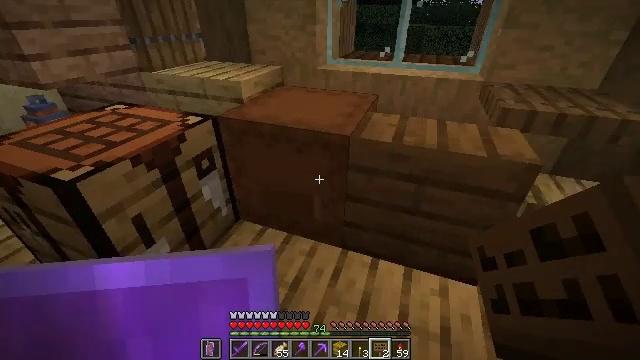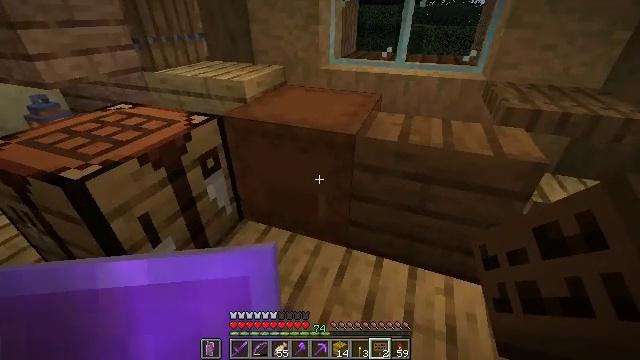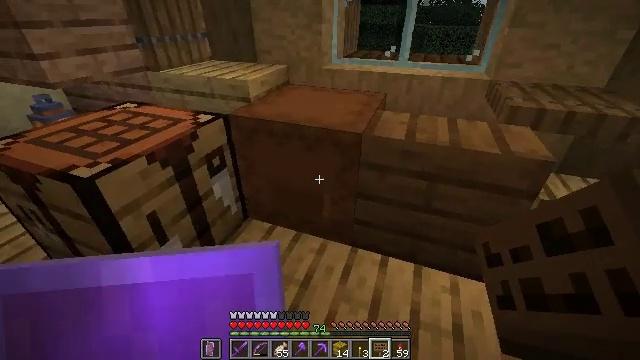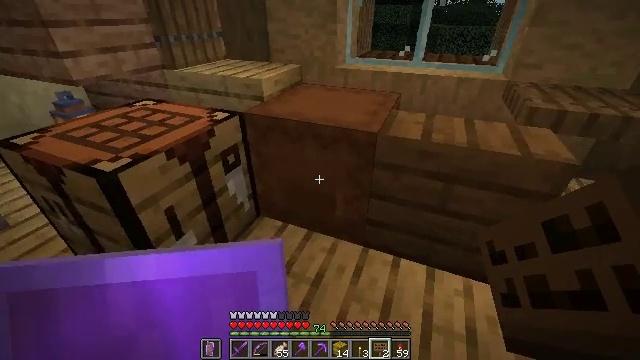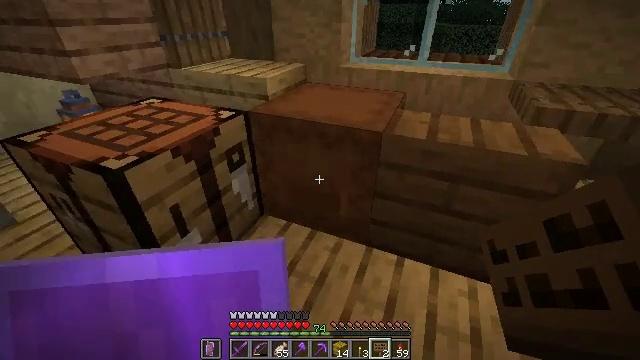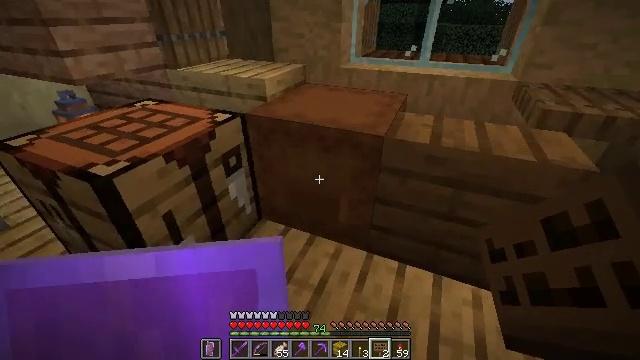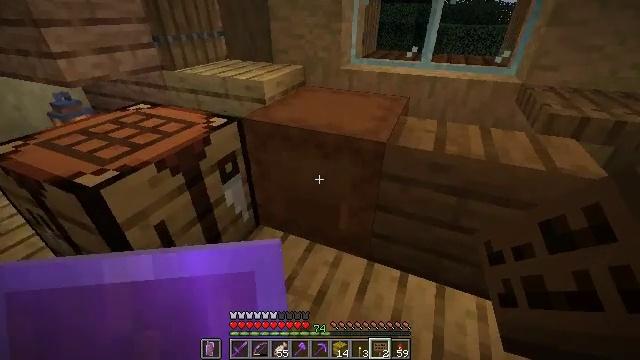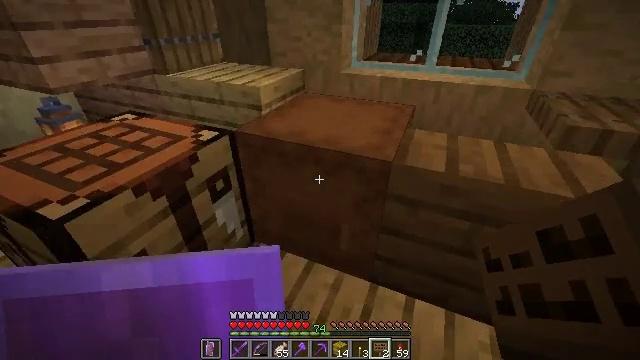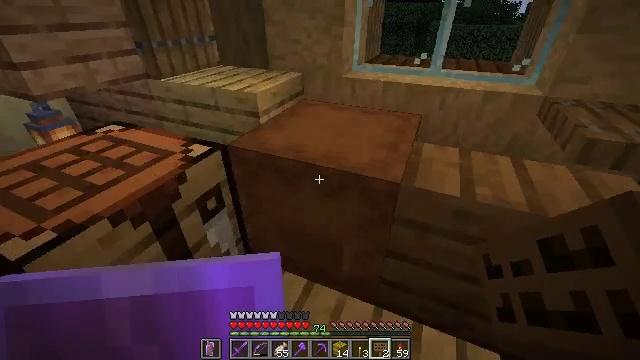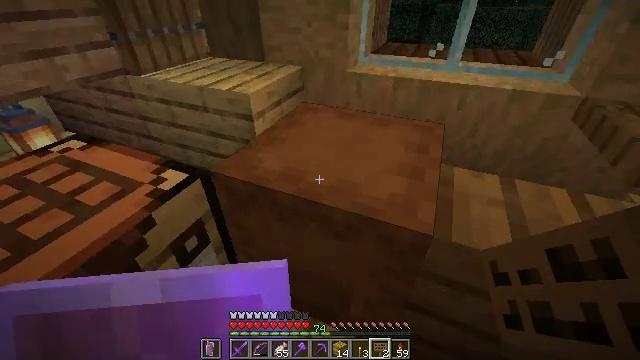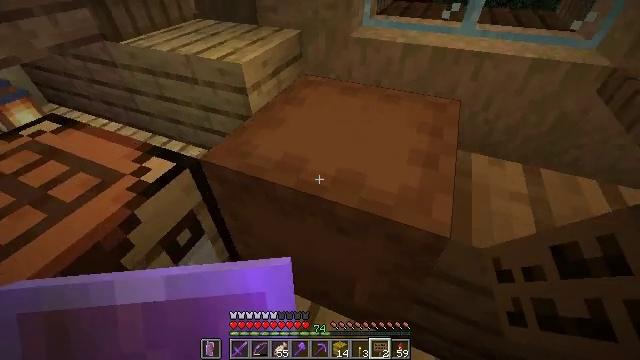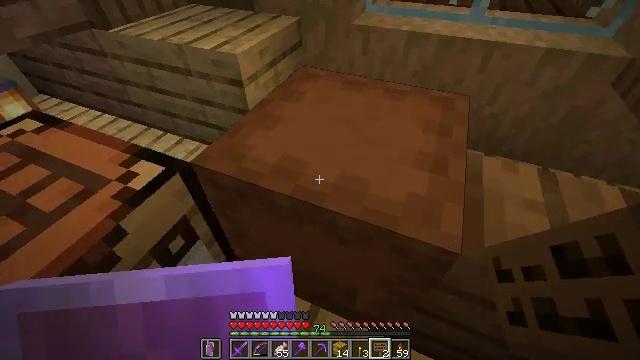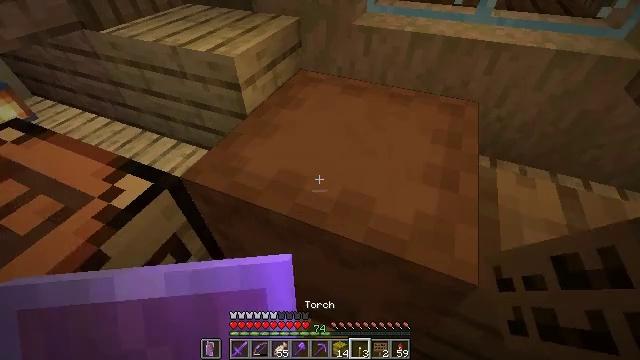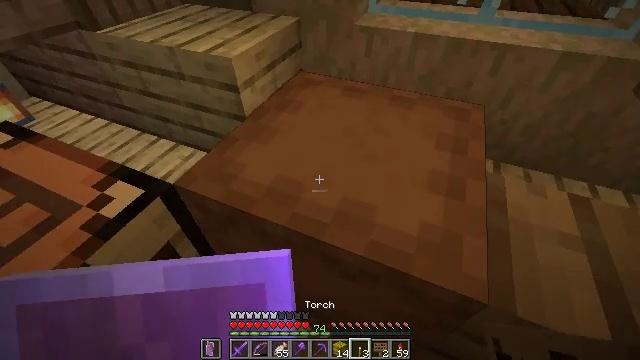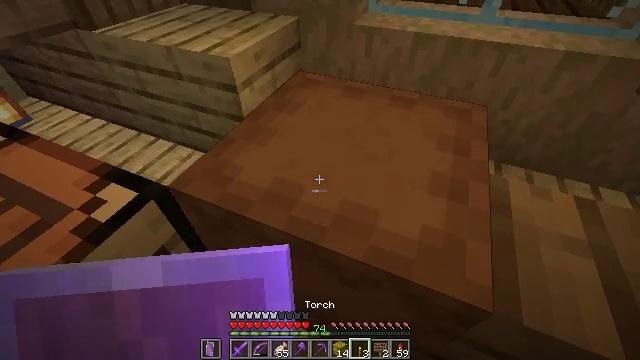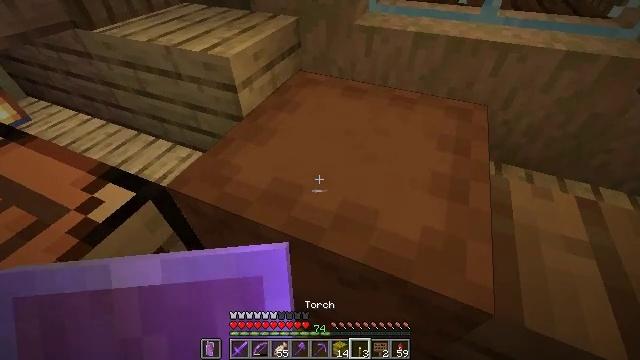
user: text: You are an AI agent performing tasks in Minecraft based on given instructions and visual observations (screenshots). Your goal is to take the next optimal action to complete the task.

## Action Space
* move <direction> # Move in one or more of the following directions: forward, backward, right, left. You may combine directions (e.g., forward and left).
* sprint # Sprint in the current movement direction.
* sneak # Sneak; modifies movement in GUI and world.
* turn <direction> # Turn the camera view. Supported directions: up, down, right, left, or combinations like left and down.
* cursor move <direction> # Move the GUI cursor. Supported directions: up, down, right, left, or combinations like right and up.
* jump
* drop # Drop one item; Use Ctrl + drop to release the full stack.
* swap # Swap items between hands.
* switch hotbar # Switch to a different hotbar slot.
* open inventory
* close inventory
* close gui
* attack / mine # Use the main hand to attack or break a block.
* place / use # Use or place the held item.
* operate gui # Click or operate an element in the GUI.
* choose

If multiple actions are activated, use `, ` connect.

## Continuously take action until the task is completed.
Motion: motion action
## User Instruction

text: Break the brown shulker box to pick it up.
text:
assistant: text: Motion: no_op
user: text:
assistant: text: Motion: no_op
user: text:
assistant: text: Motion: turn left
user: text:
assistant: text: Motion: no_op
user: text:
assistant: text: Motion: move forward
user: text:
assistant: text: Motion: move forward
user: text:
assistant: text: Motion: move forward
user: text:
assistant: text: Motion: move forward
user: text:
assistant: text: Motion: move forward, turn down
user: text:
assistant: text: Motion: move forward, turn down
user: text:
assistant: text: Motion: turn down
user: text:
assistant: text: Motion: no_op
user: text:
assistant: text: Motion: no_op
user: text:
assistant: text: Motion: no_op
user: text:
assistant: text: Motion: no_op
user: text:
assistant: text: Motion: no_op
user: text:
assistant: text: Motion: no_op
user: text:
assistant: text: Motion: no_op
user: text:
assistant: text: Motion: no_op
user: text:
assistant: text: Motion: no_op
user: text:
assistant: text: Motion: no_op
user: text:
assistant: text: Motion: no_op
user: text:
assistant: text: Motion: no_op
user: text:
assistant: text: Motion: no_op
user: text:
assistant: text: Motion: no_op
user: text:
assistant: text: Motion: no_op
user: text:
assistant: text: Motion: attack / mine
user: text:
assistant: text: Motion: attack / mine
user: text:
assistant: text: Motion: attack / mine
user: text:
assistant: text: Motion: attack / mine